Interaction volume radius: 5 \u00c5
Interaction volume height: 15 \u00c5
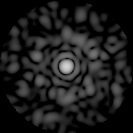
Disorder parameter: 0.8467